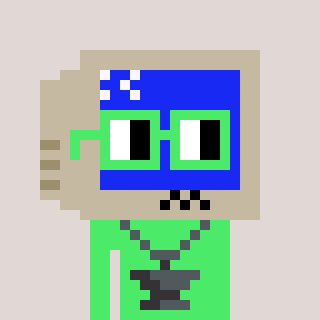
a pixel art character with square light green glasses, a old monitor-shaped head and a teal-colored body on a warm background